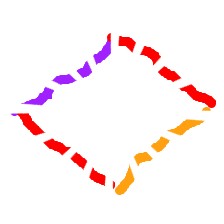
Shape: rhombus